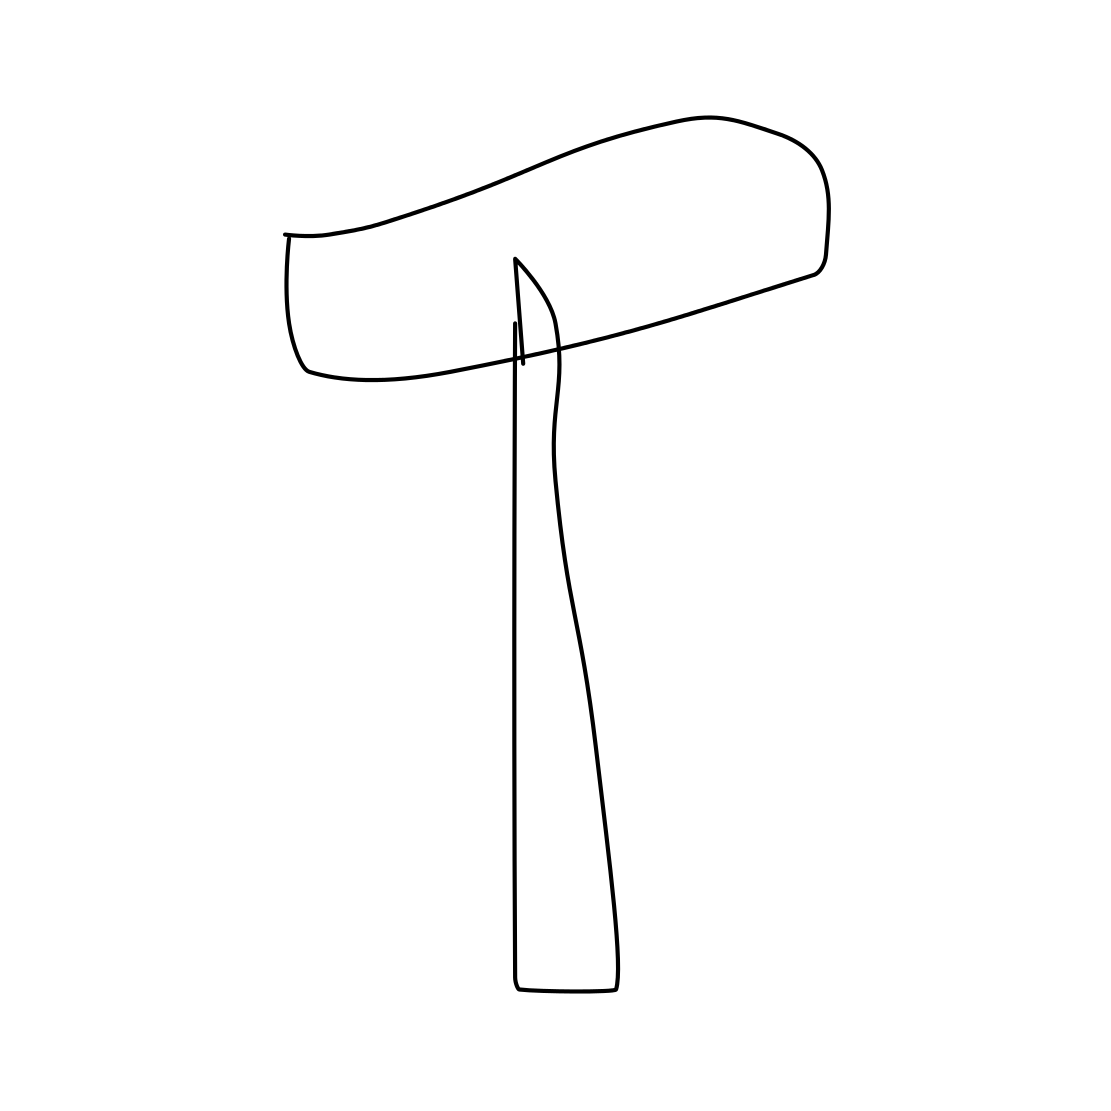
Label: hammer